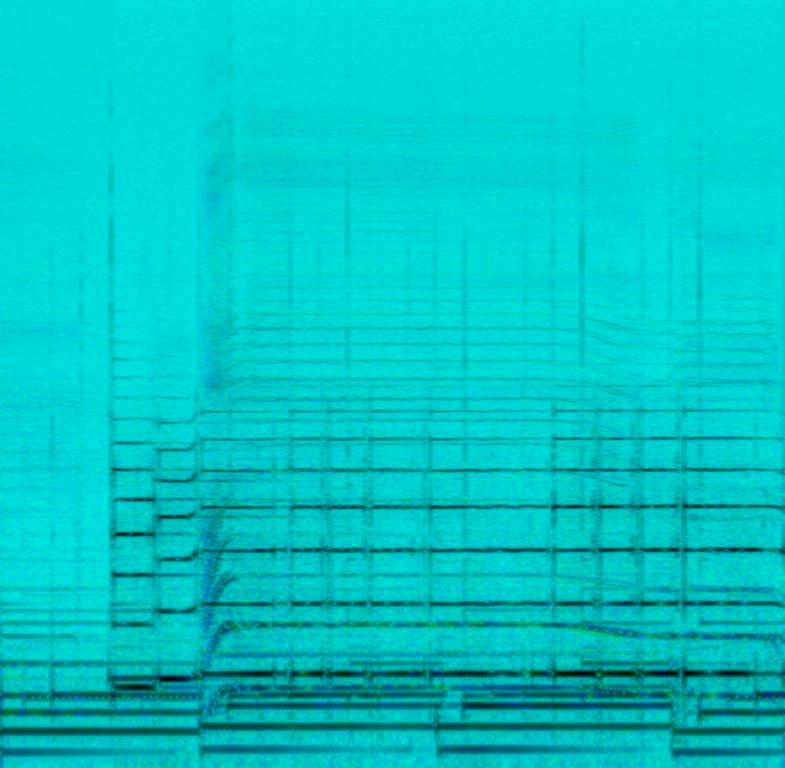
This new age song features a guitar solo being played. This is accompanied by a tabla on the percussion. The bass plays the root notes of the chord with no flourishes and embellishments. An angelic voice sings vocables in the background. The voice does not sing any lyrics. The mood of this song is relaxing. This song can be played in a meditation center.